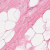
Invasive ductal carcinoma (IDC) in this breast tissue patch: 0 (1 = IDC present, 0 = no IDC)